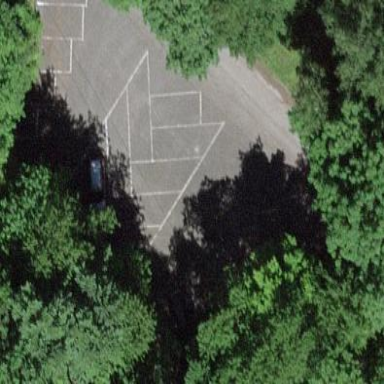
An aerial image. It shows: Parking area.